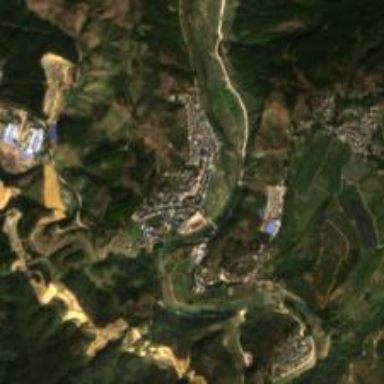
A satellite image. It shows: Ethnic township within town.